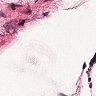
Metastatic tissue present: no